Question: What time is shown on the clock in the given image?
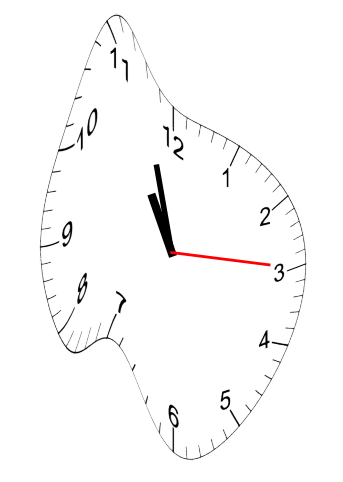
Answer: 10:57:15